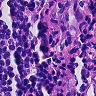
Metastatic tissue present: no